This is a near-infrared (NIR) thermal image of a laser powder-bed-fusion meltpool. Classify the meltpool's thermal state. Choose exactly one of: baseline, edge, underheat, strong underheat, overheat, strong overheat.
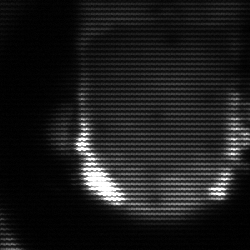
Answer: baseline